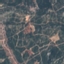
Land use / land cover: HerbaceousVegetation